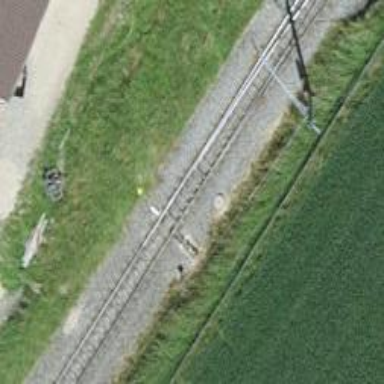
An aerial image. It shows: Railway switch.